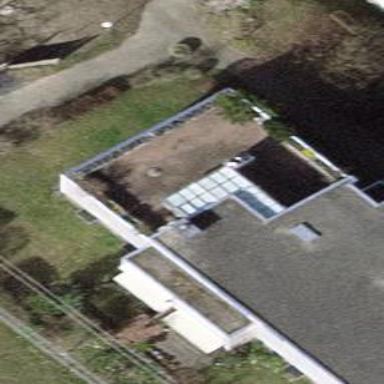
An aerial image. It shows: Residential building with flat gray roof.